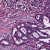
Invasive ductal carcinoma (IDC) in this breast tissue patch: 1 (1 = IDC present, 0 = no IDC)